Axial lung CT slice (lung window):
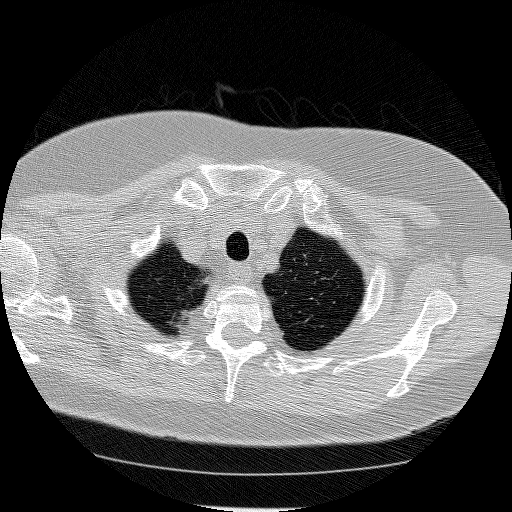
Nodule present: no